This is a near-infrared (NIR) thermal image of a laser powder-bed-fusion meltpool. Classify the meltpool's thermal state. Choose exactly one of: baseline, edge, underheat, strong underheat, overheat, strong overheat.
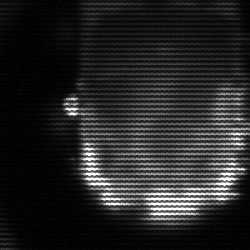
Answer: baseline